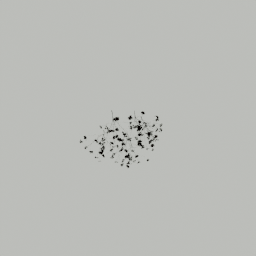
Label: nature